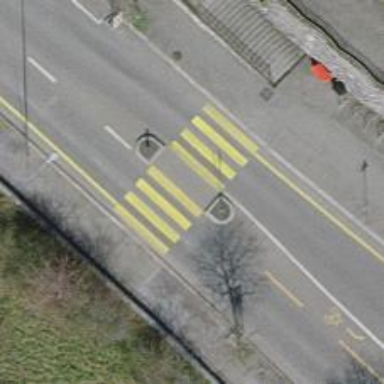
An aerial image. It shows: Uncontrolled zebra crossing with central island.